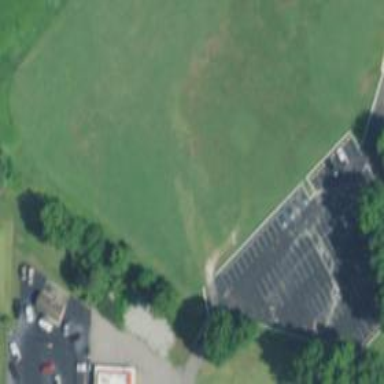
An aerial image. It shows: Parking area with asphalt surface.